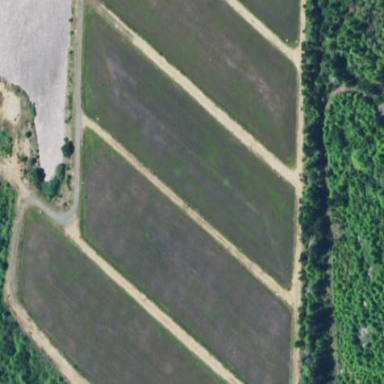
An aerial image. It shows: Farmland with cranberries as the crop.